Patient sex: M
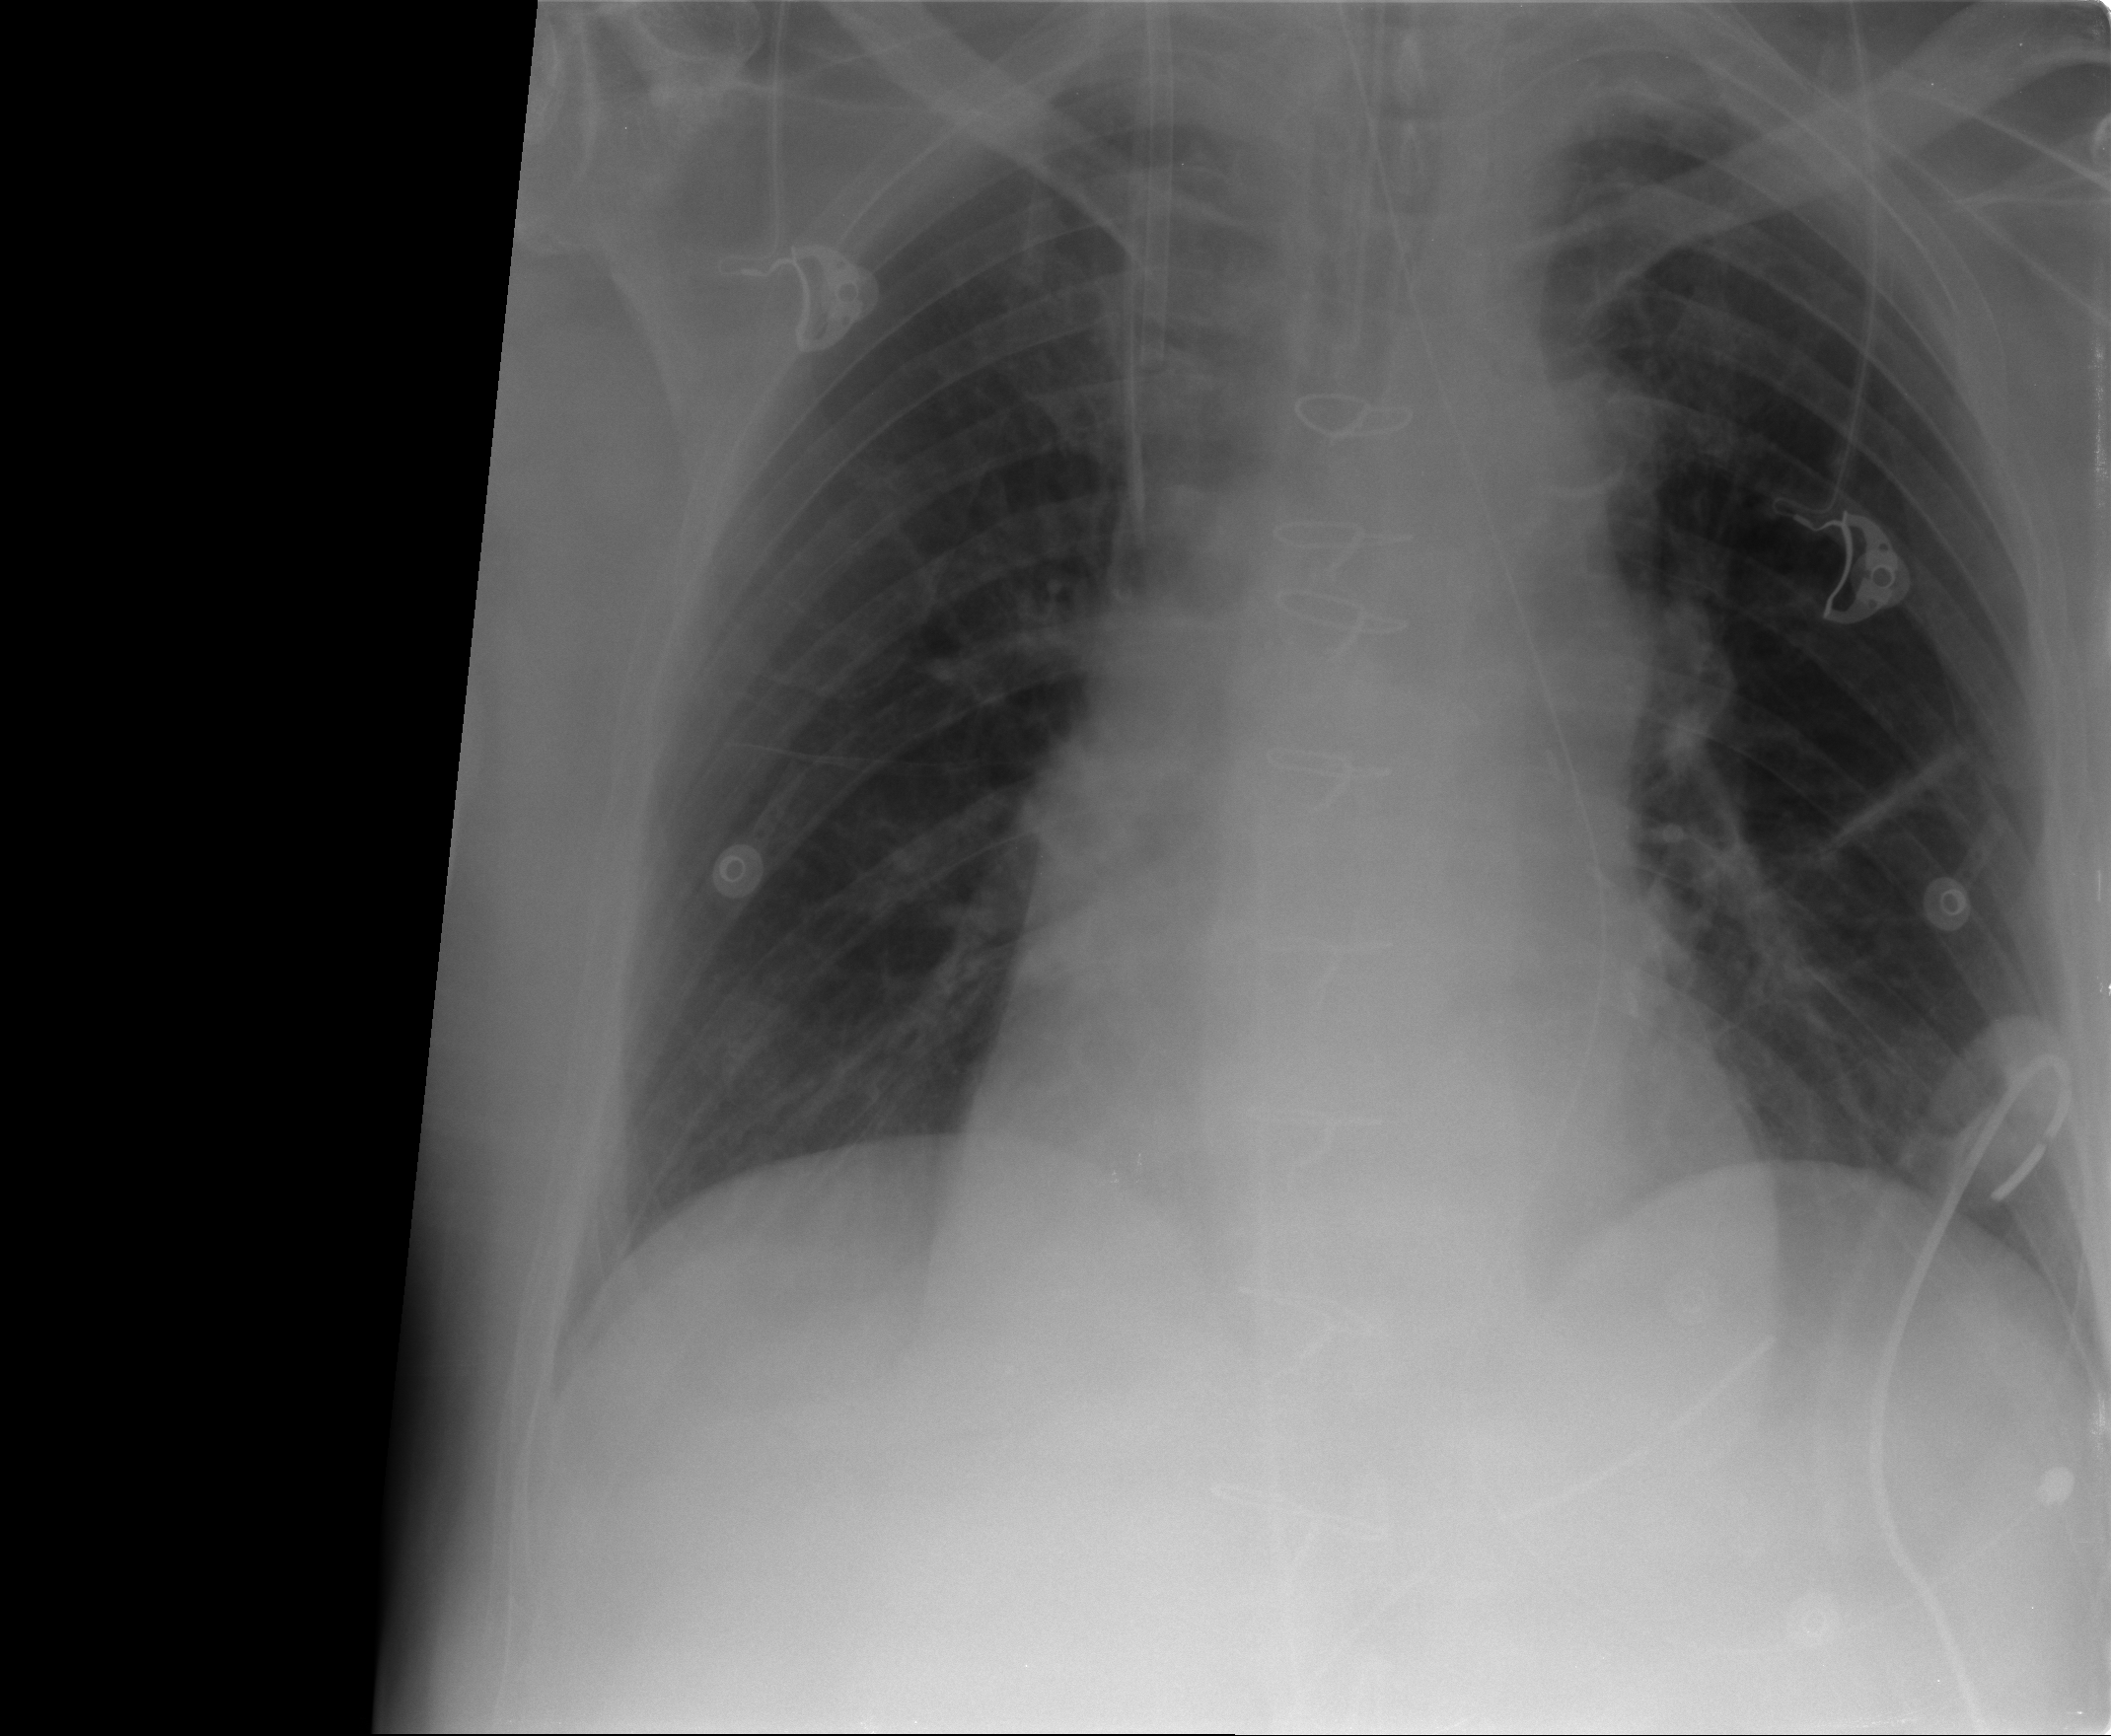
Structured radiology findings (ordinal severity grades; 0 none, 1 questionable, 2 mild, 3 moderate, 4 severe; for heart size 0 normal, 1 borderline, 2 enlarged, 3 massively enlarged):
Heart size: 2
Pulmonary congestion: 0
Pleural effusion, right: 0
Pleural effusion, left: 0
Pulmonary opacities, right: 0
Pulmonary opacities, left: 0
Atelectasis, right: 2
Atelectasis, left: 2